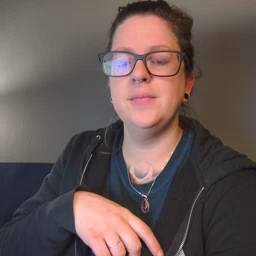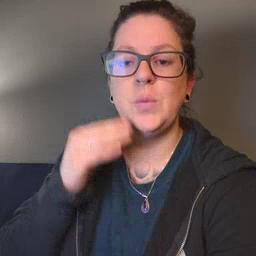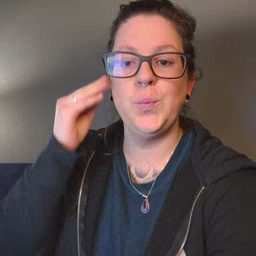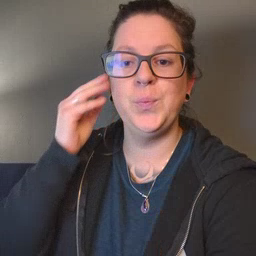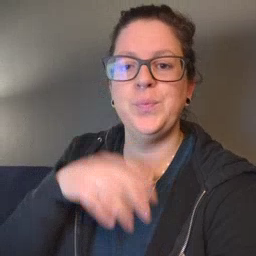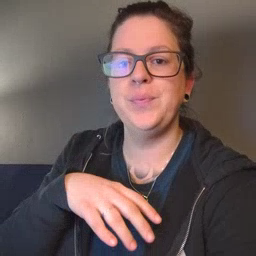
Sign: home